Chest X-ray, AP view. Patient: 49 years old, sex M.
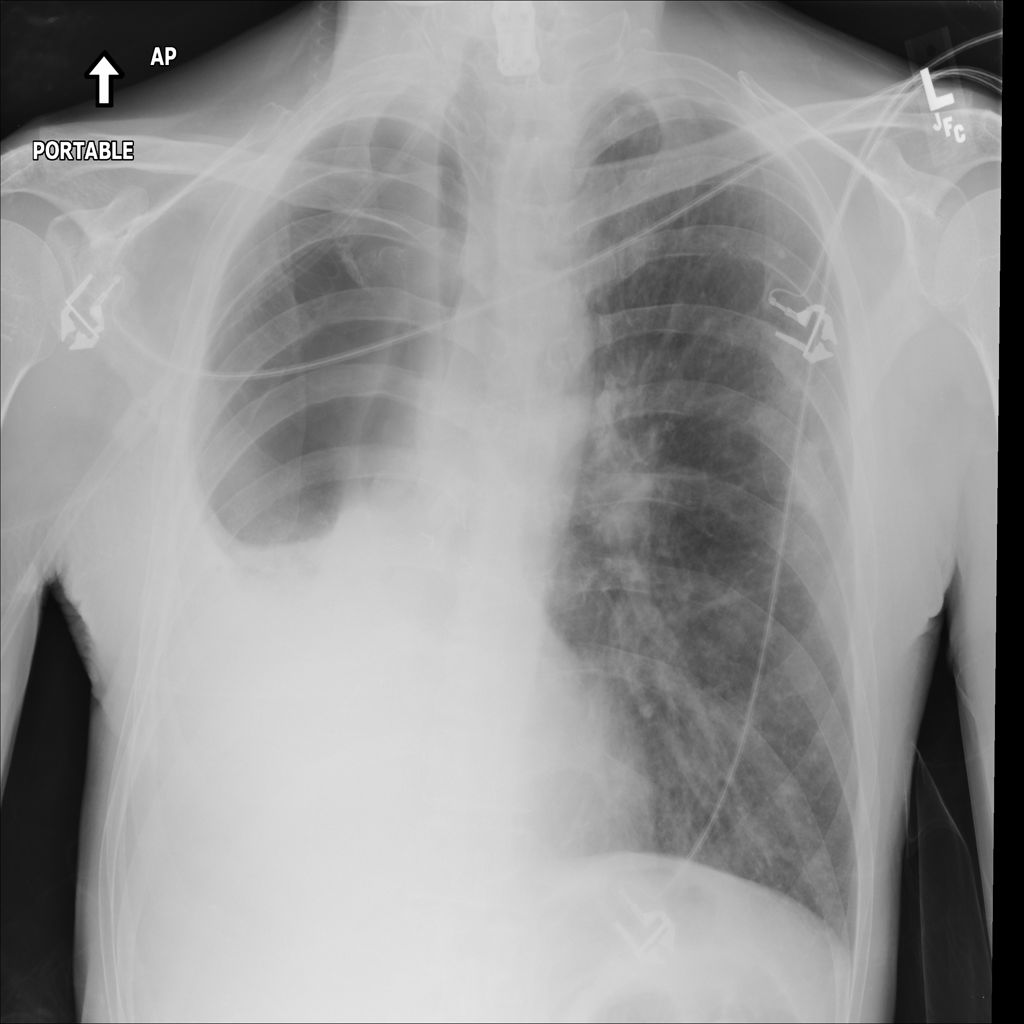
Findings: Atelectasis, Pneumothorax